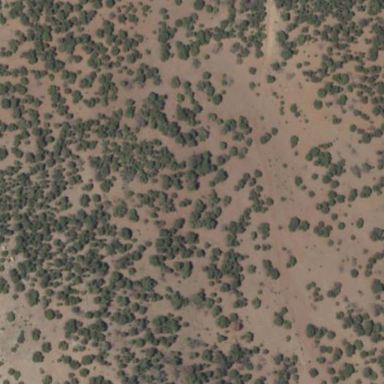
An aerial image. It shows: Area covered in scrub vegetation.